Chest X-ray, AP view. Patient: 34 years old, sex F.
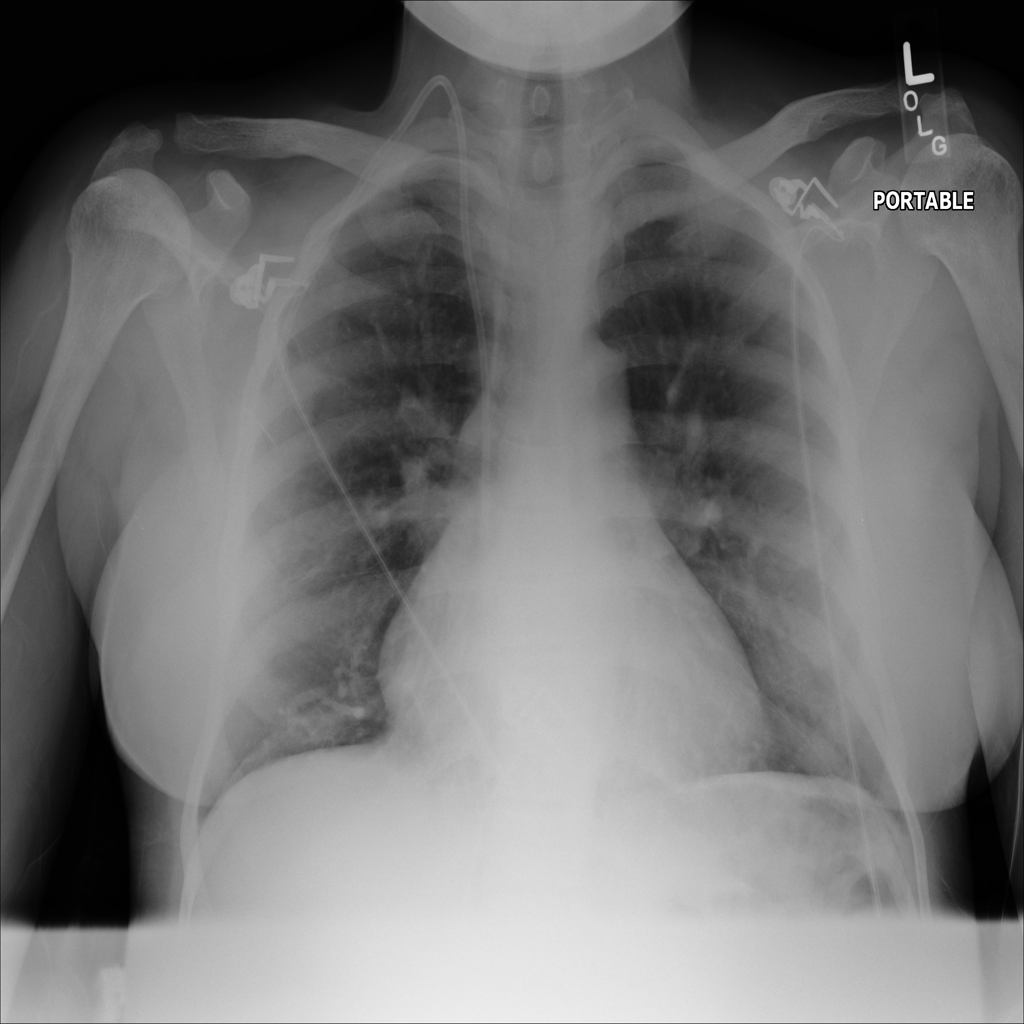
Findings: Cardiomegaly